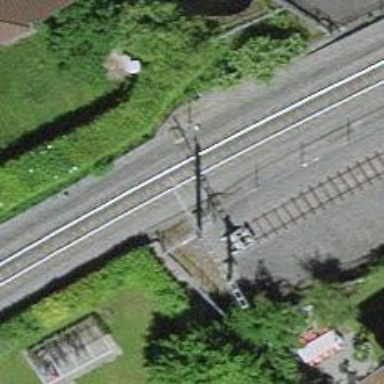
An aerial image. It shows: Railway buffer stop.